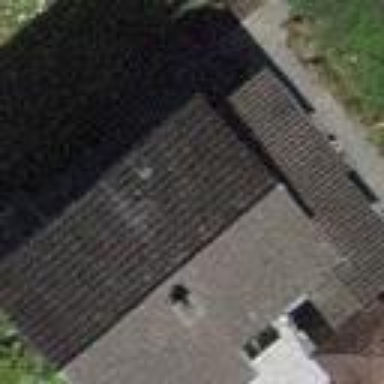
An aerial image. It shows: Building with tile roof.